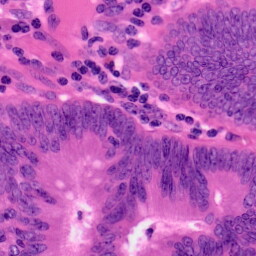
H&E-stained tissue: Colon